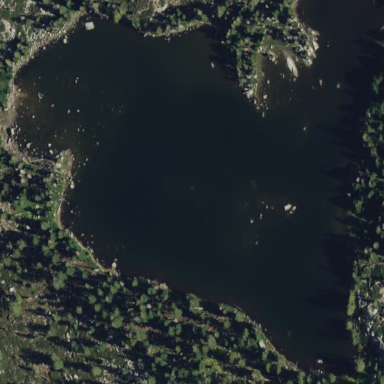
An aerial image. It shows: Beautiful lake surrounded by nature.